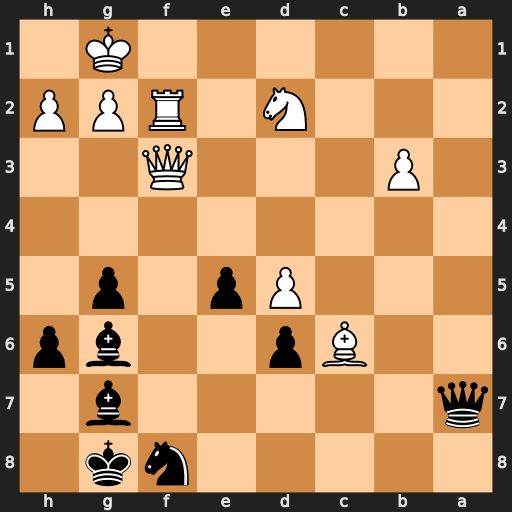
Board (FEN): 5nk1/q5b1/2Bp2bp/3Pp1p1/8/1P3Q2/3N1RPP/6K1
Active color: b
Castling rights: -
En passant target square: -
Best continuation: e4 Nxe4 Bxe4 Qxe4 Qa1+ Rf1 Bd4+ Qxd4 Qxd4+